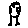
Label: bird